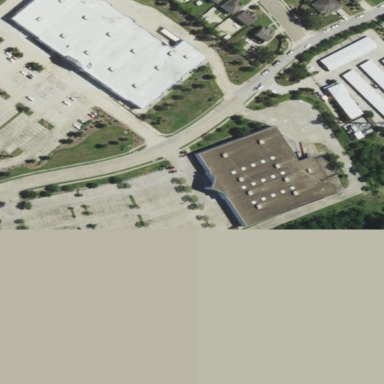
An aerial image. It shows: Commercial building.